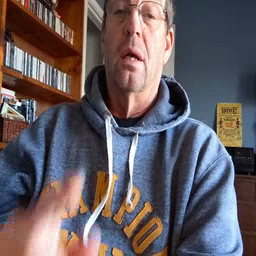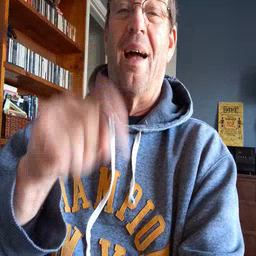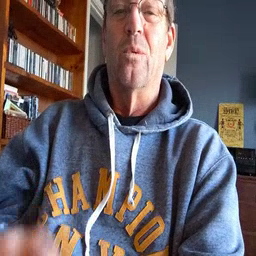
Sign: haveto